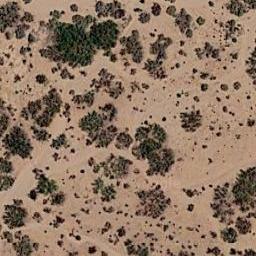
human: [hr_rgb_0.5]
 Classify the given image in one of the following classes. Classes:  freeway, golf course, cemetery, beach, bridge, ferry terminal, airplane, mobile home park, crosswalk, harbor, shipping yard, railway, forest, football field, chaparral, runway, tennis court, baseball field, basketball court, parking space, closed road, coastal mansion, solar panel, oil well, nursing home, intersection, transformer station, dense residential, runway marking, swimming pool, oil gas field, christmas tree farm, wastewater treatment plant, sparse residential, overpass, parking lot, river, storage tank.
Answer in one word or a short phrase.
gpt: chaparral